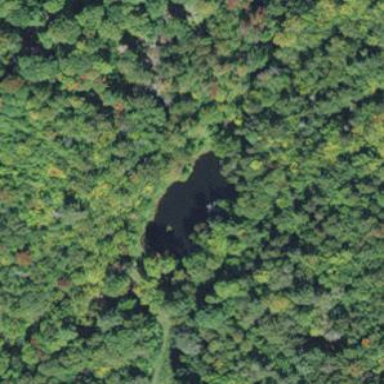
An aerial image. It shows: Serene pond surrounded by nature.